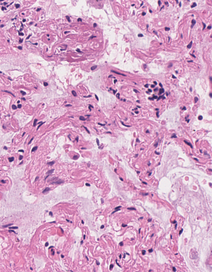
Tumor epithelial tissue: no
Tumor-associated stroma tissue: no
Normal tissue: yes